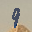
Label: 9